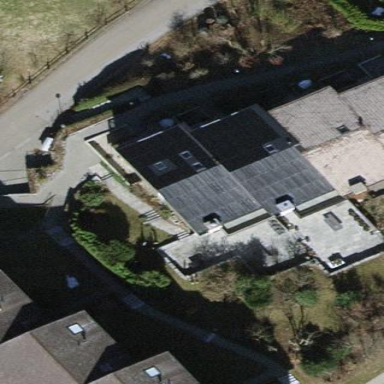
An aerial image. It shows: Terrace building.